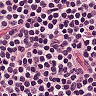
Metastatic tissue present: no